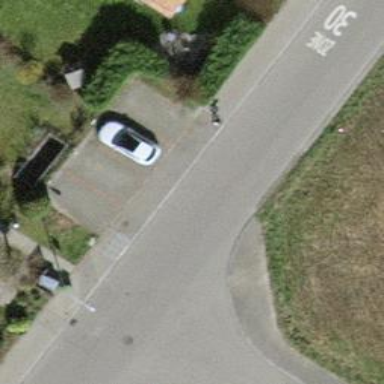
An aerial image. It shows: Sidewalk along the footway.